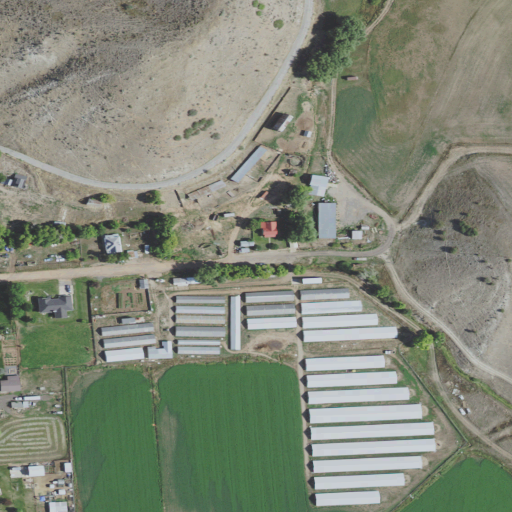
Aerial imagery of valley in Utah named Norwood Canyon containing cultivated crops, shrub, open development, pasture, grassland, high intensity development, medium intensity development, and low intensity development